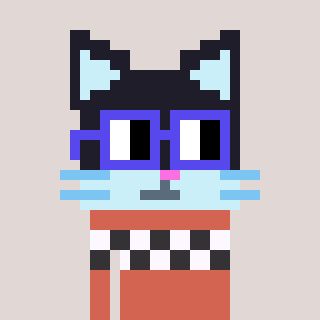
a pixel art character with square blue glasses, a cat-shaped head and a peachy-colored body on a warm background